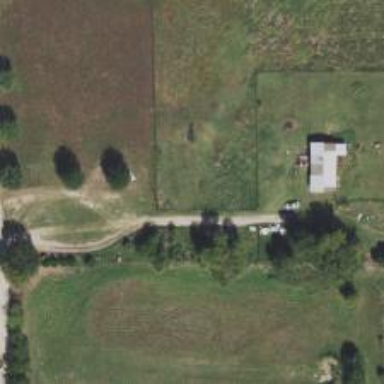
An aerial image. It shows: Driveway.